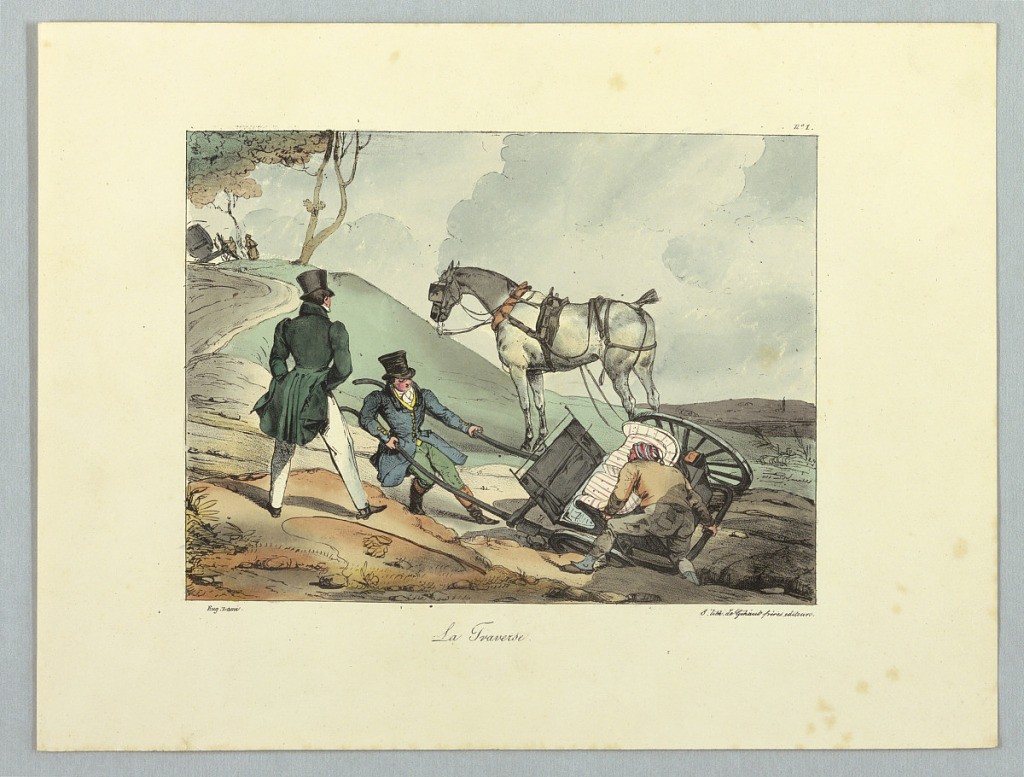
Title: La Traverse, from La Vie de Château
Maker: Gihaut Frères, French, 1815 - 1871
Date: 1830
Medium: Lithograph, brush and watercolor on paper
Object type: Print
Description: Traverse with one wheel in a deep rut; three men trying to extricate it. Another beyond, left. Title and artists' names below.